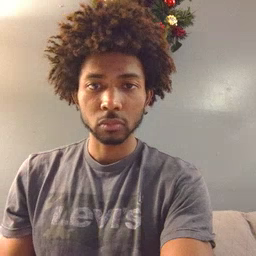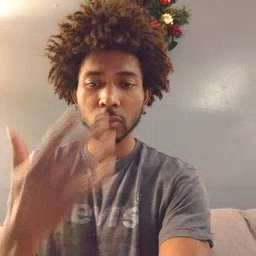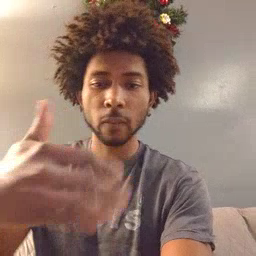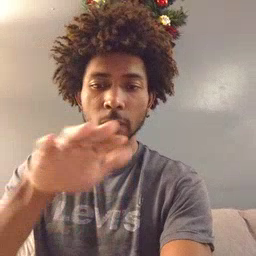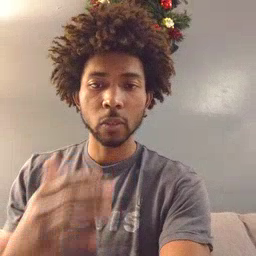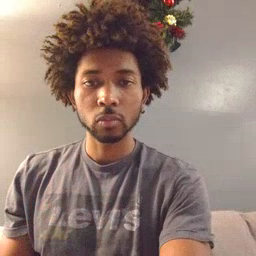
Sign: mitten